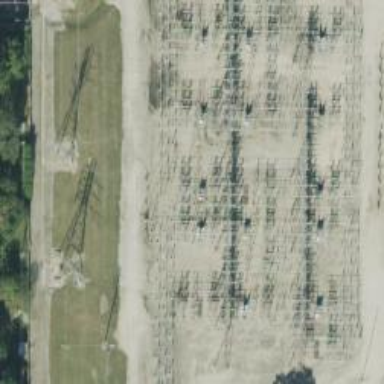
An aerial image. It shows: Switch used for power control.